Field crop: maize
Growth stage: 2
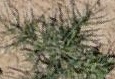
Species: salsola